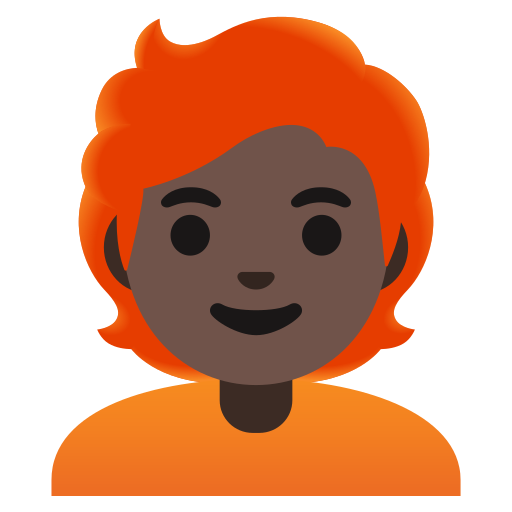
Emoji: 🧑🏿‍🦰